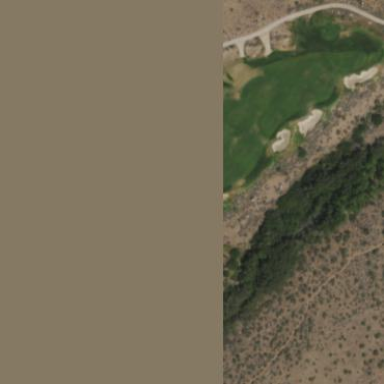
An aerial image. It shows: Area with grass used as rough in golf course.